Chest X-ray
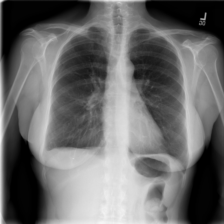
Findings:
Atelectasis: negative
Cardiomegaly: negative
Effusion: negative
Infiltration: negative
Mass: negative
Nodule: negative
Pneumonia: negative
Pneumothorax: negative
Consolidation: negative
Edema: negative
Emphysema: negative
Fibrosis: negative
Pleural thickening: negative
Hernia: negative